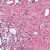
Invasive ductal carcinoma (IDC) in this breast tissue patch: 0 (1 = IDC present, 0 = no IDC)